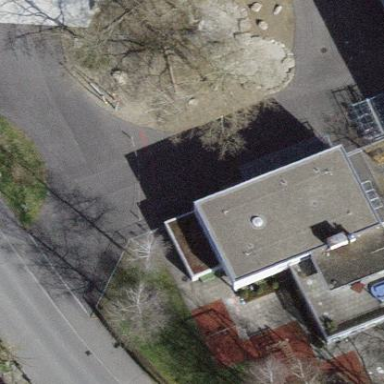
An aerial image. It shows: Building.